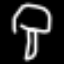
Label: mushroom